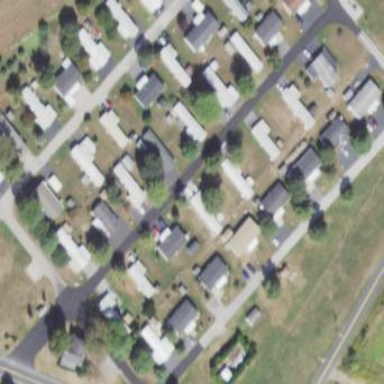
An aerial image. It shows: Residential area known as trailer park.